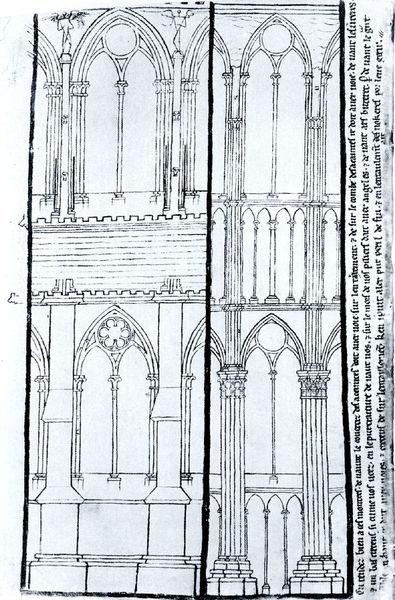
Titel: Villard d´Honnecourt, Skizzenbuch
Schlagwörter: weiß, fenster, grau, schwarz, skizze, säule, säulen, zeichnung, dach, gebäude, hochformat, ornament, wand, architektur, barock, kirche, gotik, schiff, schrift, bogen, fassade, mauer, linien, inschrift, striche, bögen, buch, palast, rundfenster, balustrade, linear, seite, text, beschriftung, entwurf, löcher, langhaus, kapitell, buchseite, gotisch, rosette, spitzbogen, geschosse, plan, gothik, querschnitt, rosetten, durchfensterung, aufriss, bauplan, okulus, latein, kannelur, strebepfeiler, biforien, kirchenfenster, masswerkfenster, zwillingsfenster, kapitele, verzierhung, hintergrun, fischblase, strebepfeilersystem, wanzone, zwei aufrisse auf selbem blatt